Question: I have quite an uncommon question: Does anyone know whether it is possible to draw something on the backside of a WPF Window?
Normally people create Controls or draw images on the front side of a WPF Window. However, I would like to draw things on the backside. Here is an Image taken with the <URL> tool. Snoop has the functionality of viewing a WPF Application in 3D. Using the so-called it is possible to look a window.
I would like to either draw an Image or put a Control so that you can see it with using the Zoomer functionality of snoop at the back of the application.
Has anyone got an idea of how this could be done?
Thanks,
Christian
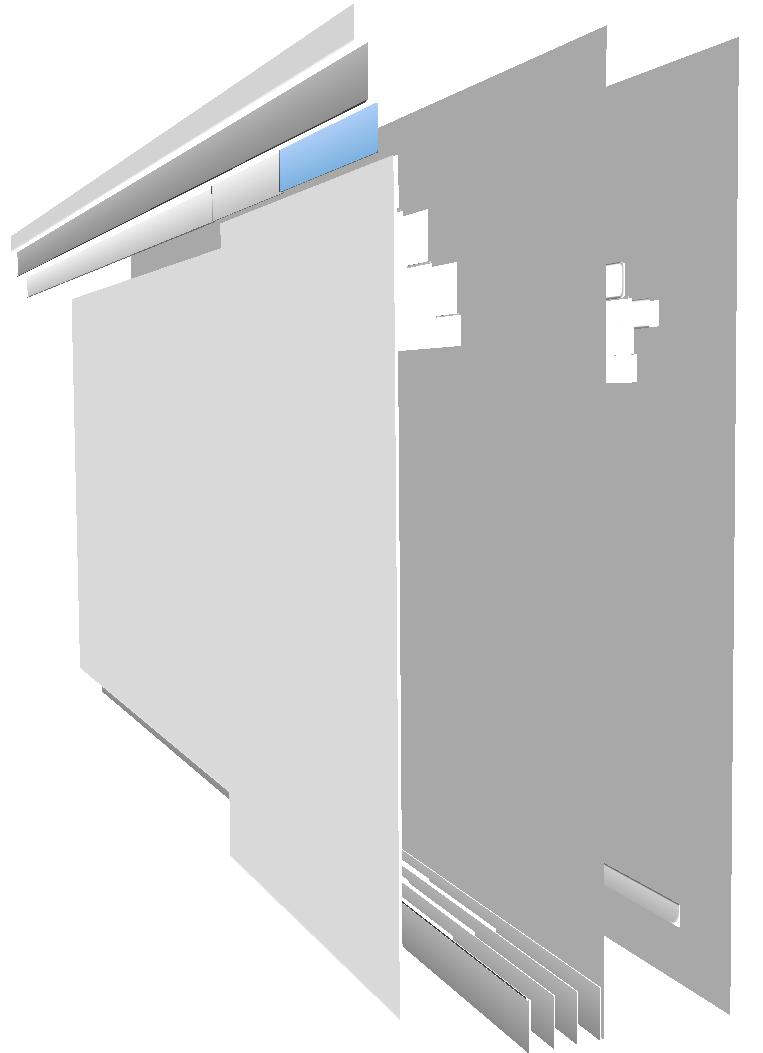
Answer: There is no backside.
What most applications do is simply replace the control/window by another one as soon as it has rotated by 90 degrees.